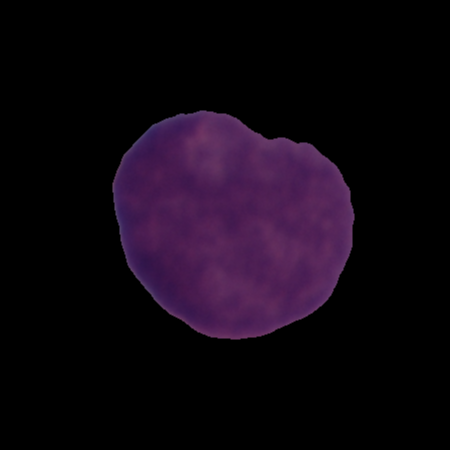
Label: cancer